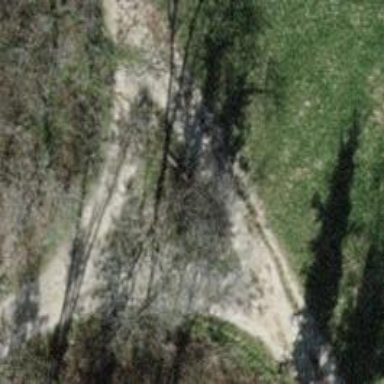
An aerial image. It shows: Compacted track with grade2 level.